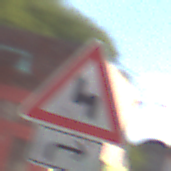
Verkehrszeichen: DoppelkurveZunaechstLinks
Zusatzzeichen unten: RichtungsangabeDurchPfeile5
Umgebung: Outdoor, Special
Tageszeit: MorningAfternoon
Wetter: PartlyCloudy
Licht: Natural
Jahreszeit: NotSpecified
Kontrast: HighContrast